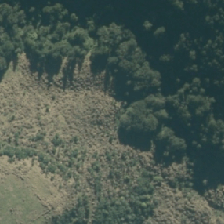
Land cover: grose_broom